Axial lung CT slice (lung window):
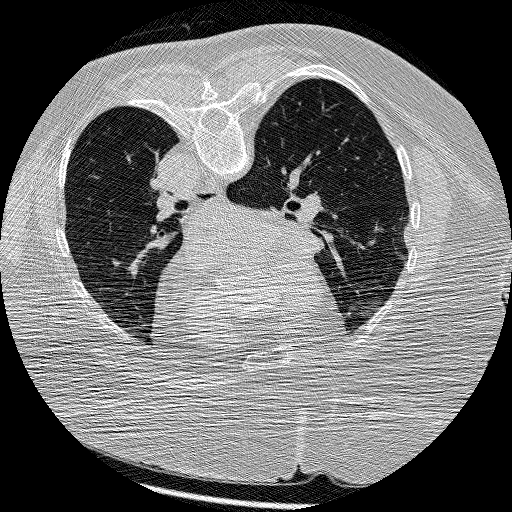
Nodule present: no